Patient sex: F
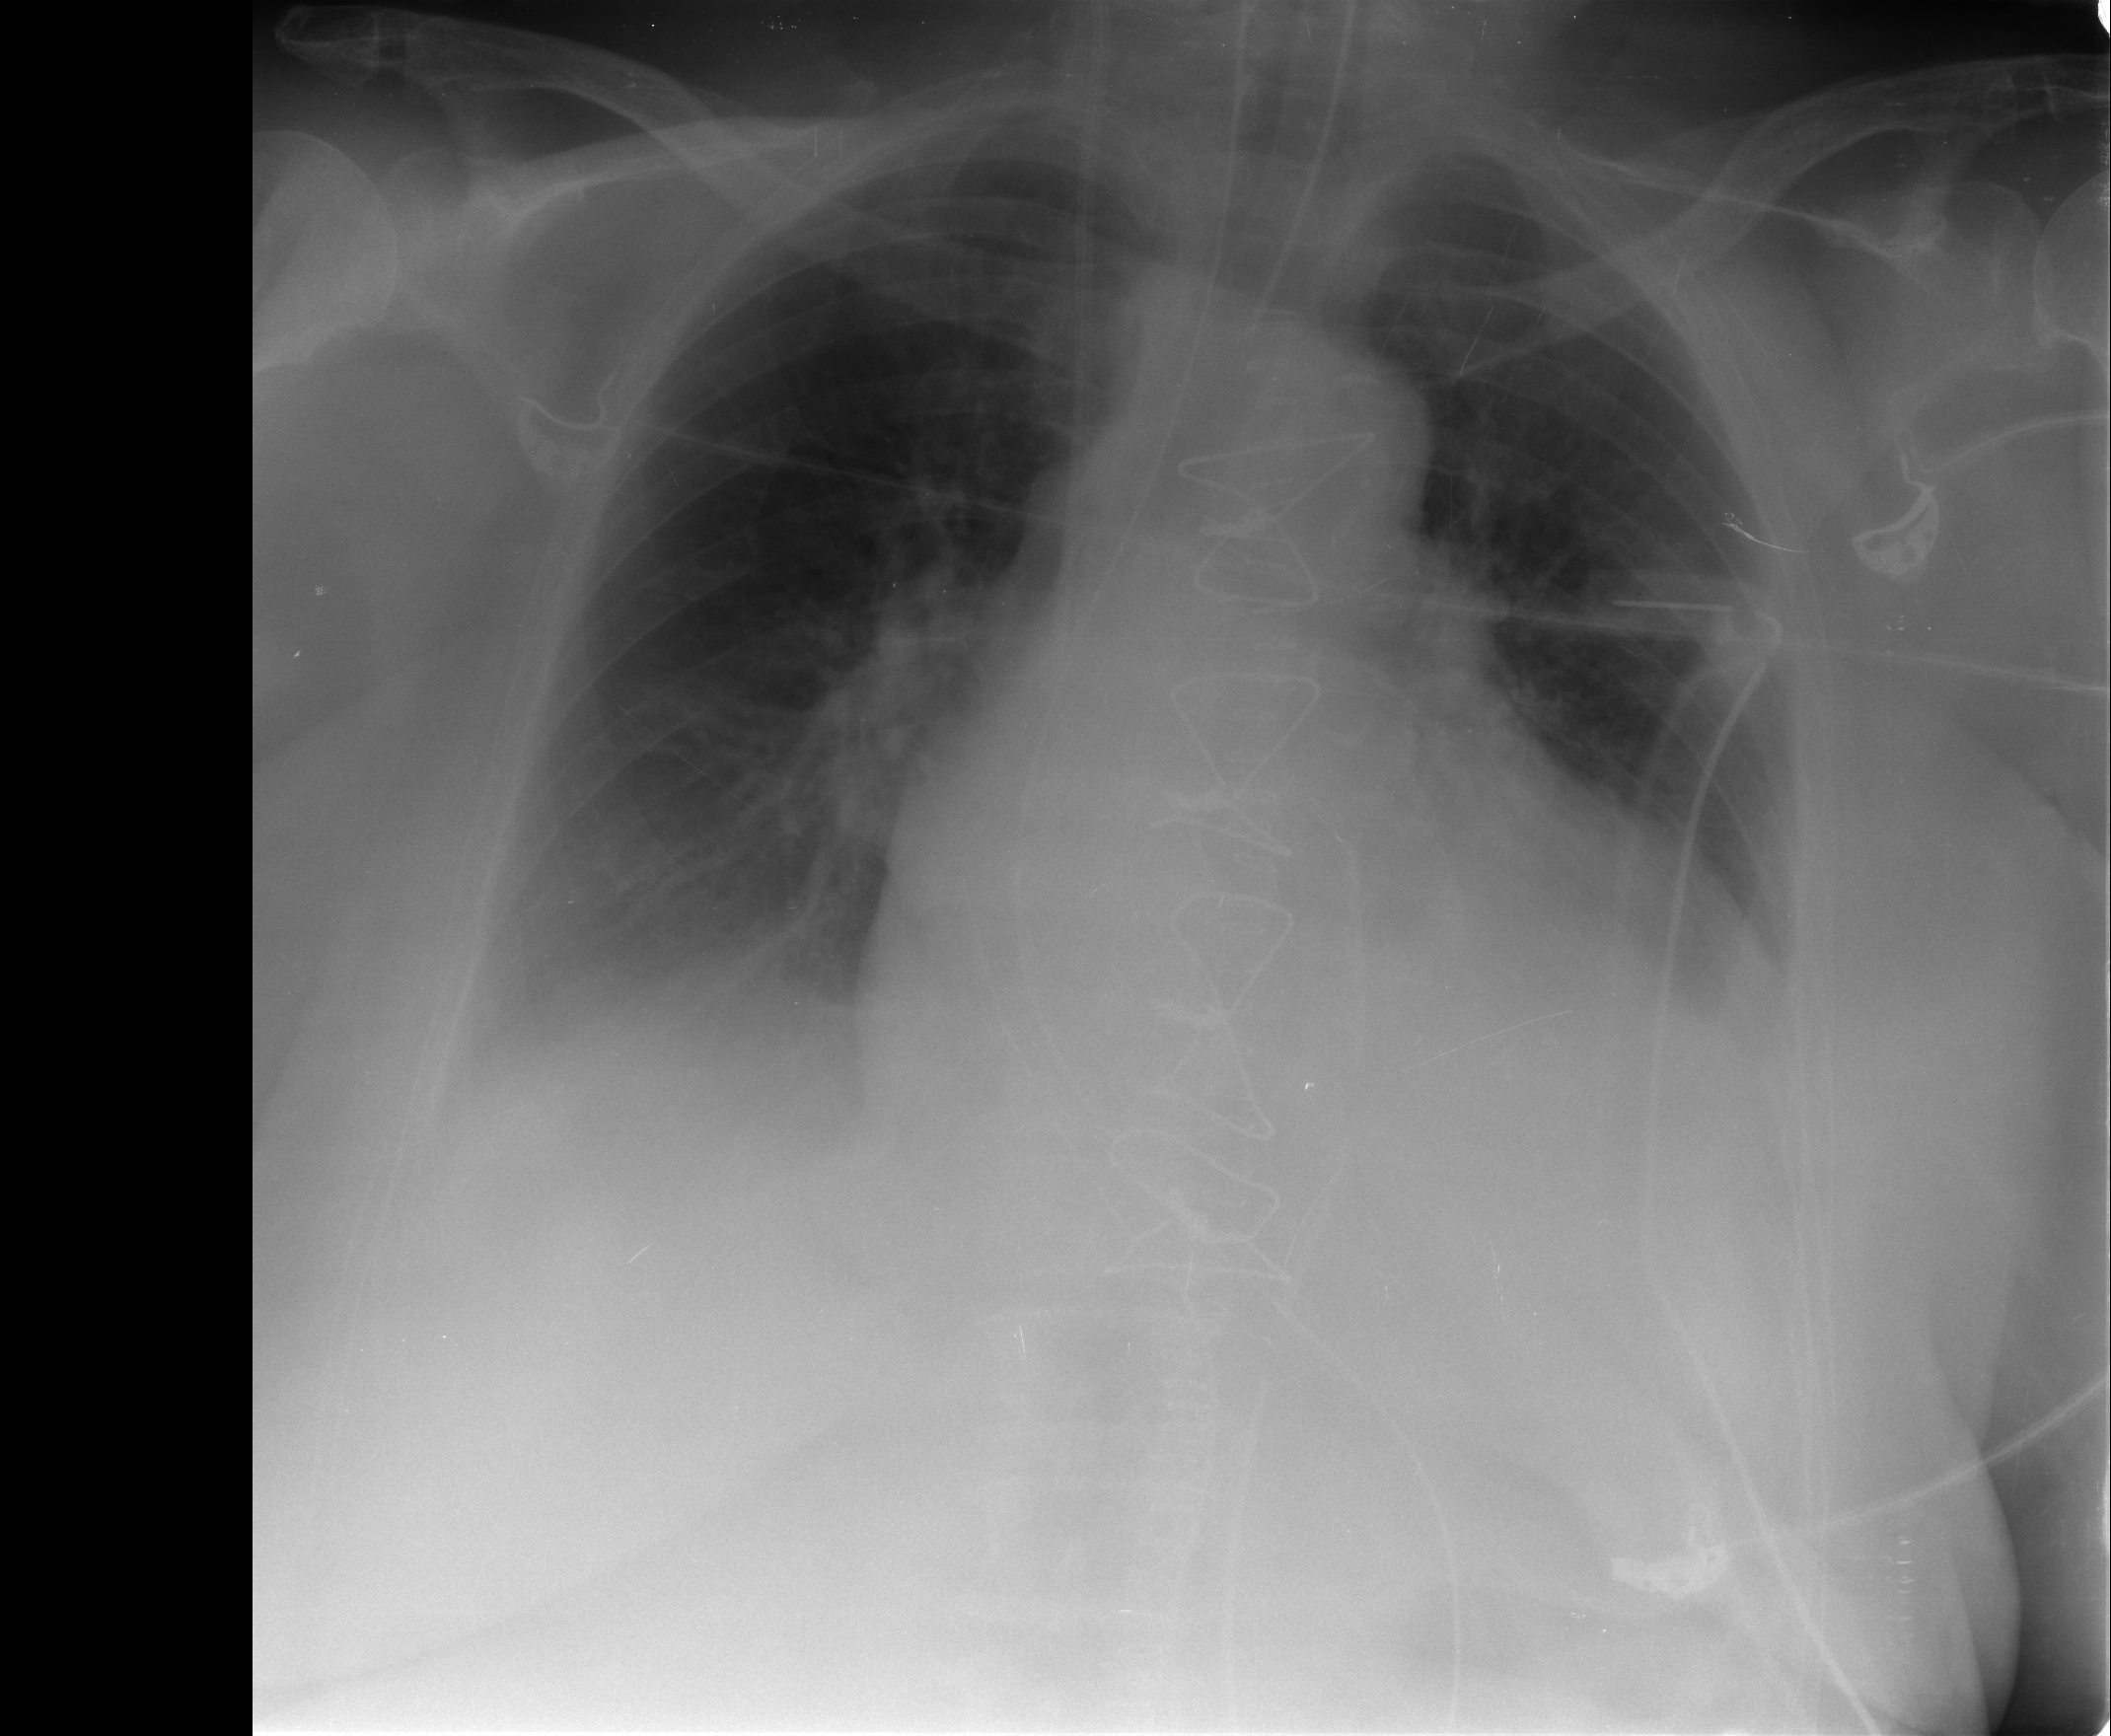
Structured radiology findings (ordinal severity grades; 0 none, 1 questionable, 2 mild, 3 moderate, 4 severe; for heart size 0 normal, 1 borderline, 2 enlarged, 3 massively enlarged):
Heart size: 2
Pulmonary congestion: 1
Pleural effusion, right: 2
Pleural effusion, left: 2
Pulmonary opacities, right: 0
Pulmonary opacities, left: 0
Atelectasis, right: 2
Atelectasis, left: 2